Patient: sex F, age 58
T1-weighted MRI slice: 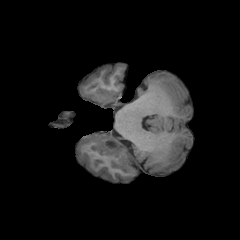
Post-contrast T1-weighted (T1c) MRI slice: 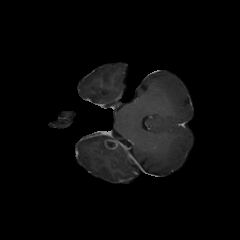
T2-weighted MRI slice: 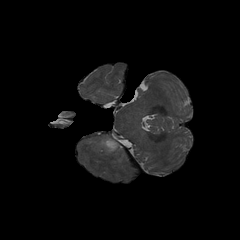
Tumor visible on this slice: yes
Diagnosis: Glioblastoma, IDH-wildtype
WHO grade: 4